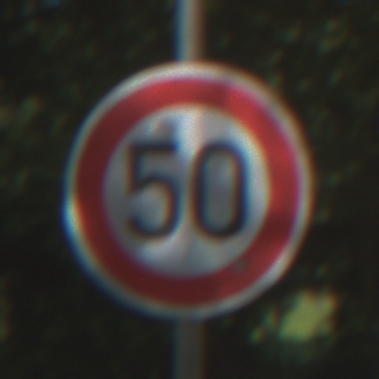
Verkehrszeichen: Geschwindigkeit50
Umgebung: Outdoor, RoadRail
Tageszeit: Midday
Wetter: Clear
Licht: Natural
Jahreszeit: NotSpecified
Kontrast: HighContrast